Current action and preconditions to check: trajectory_clear

Your task: For each precondition in the list above, predict whether it will hold at this action.

Consider the current scene as observed from the mobile robot's camera, and analyze the predicted future states of all dynamic agents (e.g., people, animals, vehicles, or any moving entities) within the NEXT SECOND.

IMPORTANT: Only answer "very likely" if you are absolutely certain—based on strong, clear evidence—that a dynamic agent will violate the precondition in the predicted future state. Do NOT answer "very likely" for unlikely, ambiguous, or low-probability risks.

Ask yourself for each precondition: Is there a high probability, with clear and convincing evidence, that the predicted future states of any dynamic agent will interfere with the predicted future state of the currently executing action within the NEXT SECOND, causing that precondition to fail?

Assess the risk level based on these predictions. Use "likely" or "very likely" if motions create a clear risk of interference.

Use "neutral" or "improbable" if agents are nearby but their predicted paths are clearly diverging or non-conflicting.

Failure Risk Categories: "very improbable", "improbable", "neutral", "likely", "very likely"

Answer Format: Output ONLY the probability_of_failure value from these categories: "very improbable", "improbable", "neutral", "likely", "very likely"

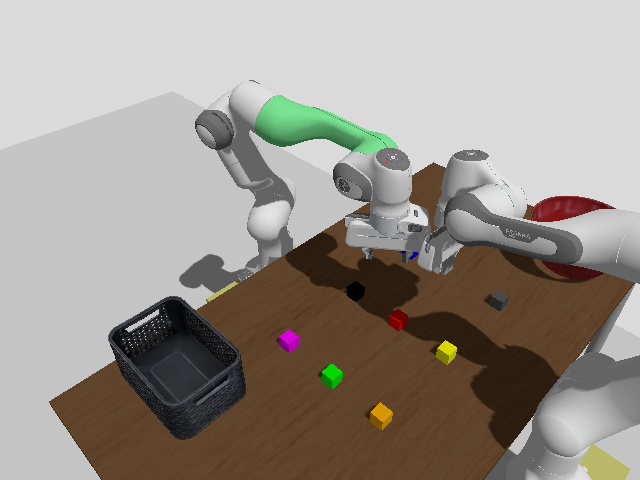

Answer: likely